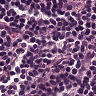
Metastatic tissue present: no